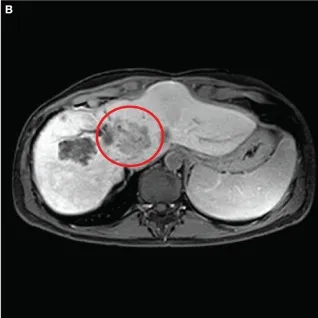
Magnetic resonance scan performed with gadolinium contrast T1 WI 10 months after surgery show in both that the electrochemotherapy-treated neoplasia resulted permanently ipodense indicating the necrosis of the lesion.
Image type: radiology (mri)